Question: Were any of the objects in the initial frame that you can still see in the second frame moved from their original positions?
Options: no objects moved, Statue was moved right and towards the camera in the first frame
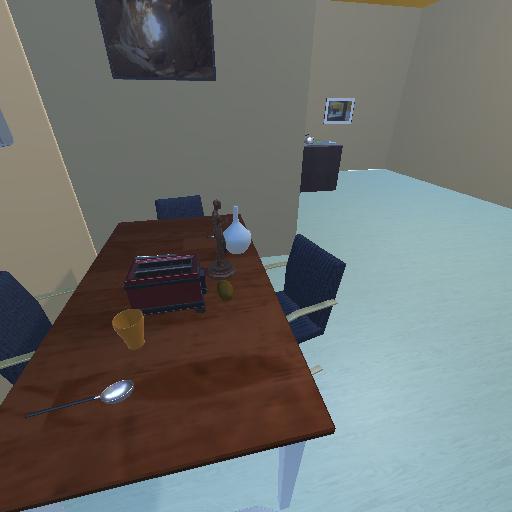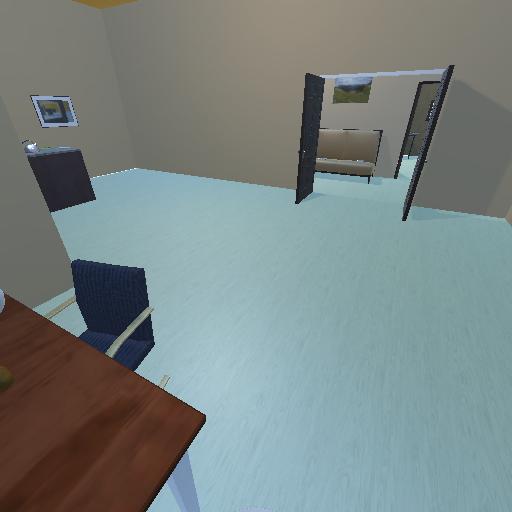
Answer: no objects moved